Question: I am getting below warning when i inserting data.
'''
Parallel.ForEach(user, data => Db.ExecuteQuery("insert into temptbl (userid,attflag,checktime,username)values('" +
data.UserId + "','" + data.Flag + "','" + data.AttendanceDate + "','" +
data.Name + "')"));
'''

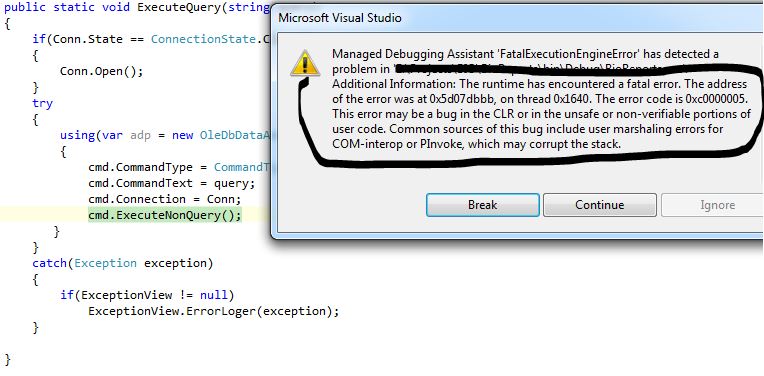
Answer: Database connection objects are not thread-safe and are not meant to be used in multiple threads at the same time.
You should not parallelize the code across a single connection, instead you will need a separate connection for each distinct thread, and thus you cannot use 'Parallel.ForEach'.
You can see this documented on MSDN:
<URL>:
> Any public static (Shared in Visual Basic) members of this type are thread safe. Any instance members are not guaranteed to be thread safe.
This means that static of this type are thread-safe, instance-members are not, which means that the type as an object will not be thread-safe.